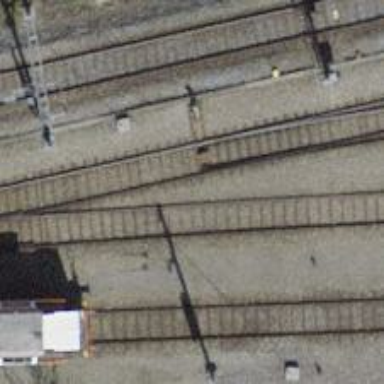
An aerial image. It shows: Railway switch.